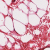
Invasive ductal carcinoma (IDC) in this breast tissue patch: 0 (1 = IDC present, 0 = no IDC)